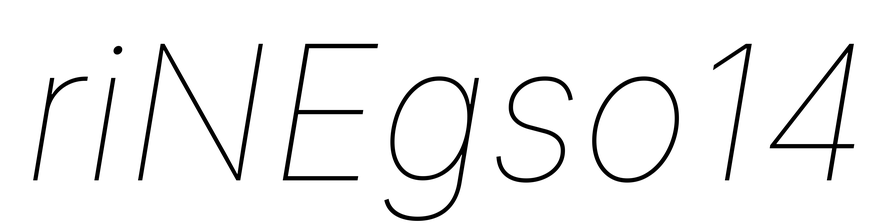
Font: Inter-Italic_Thin_Italic